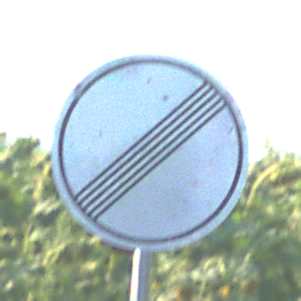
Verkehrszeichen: EndeSaemtlicherBegrenzungen
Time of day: MorningAfternoon
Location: Outdoor (RoadRail)
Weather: Clear
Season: NotSpecified
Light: Natural